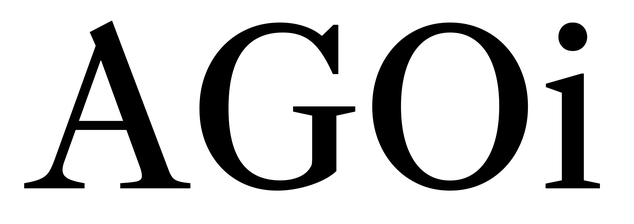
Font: LibreCaslonText_Regular